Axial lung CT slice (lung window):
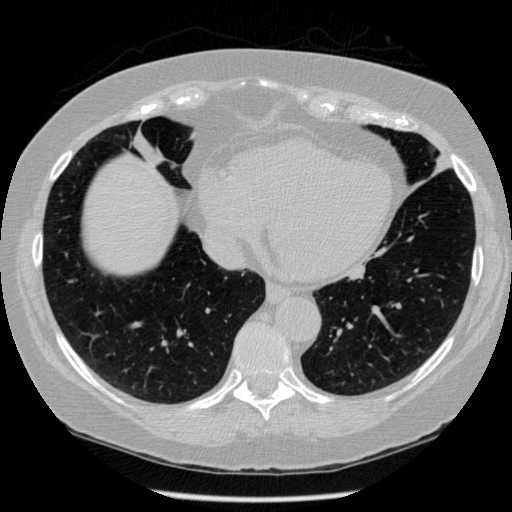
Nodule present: no